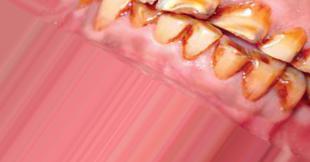
Condition: Tooth Discoloration